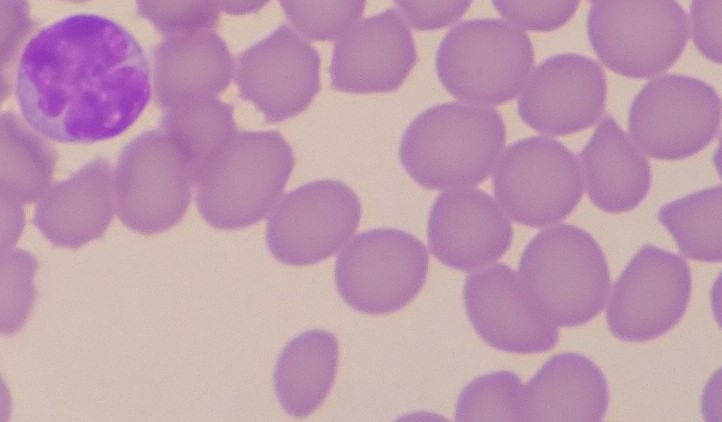
White blood cell type: Lymphocyte